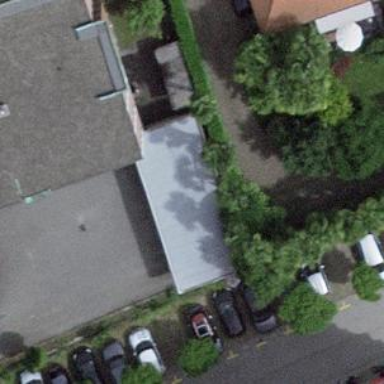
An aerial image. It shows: Carport building with flat roof.